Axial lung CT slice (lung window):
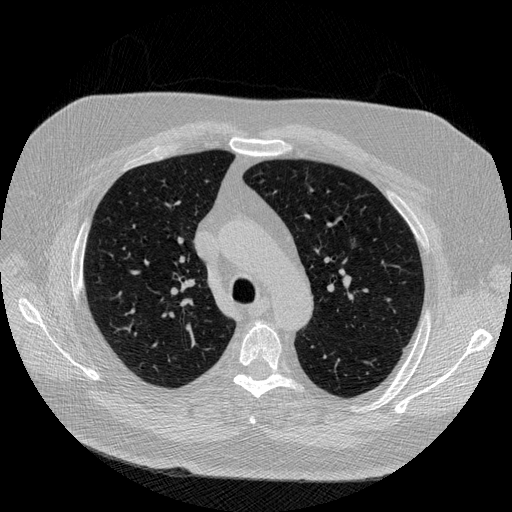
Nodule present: no